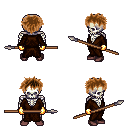
a pixel art fantasy rpg character, male body template, skeleton, brown robe, red pants, brown bedhead hairstyle, gold gloves, maroon shoes, spear, four views (front, back, left, right), 2x2 character sprite sheet, small pixel art, hard edges, no anti-aliasing